Question: When I call 'setIconSize(QSize(16, 16))' on 'QToolBar', it leaves margins from all sides, mainly bottom. 'setContextMargins(0, 0, 0, 0)' does not help. Other toolbars I have are set up in the form of main window and look fine, but this one is supposed to be in 'QDockWidget', so I need to do it programmatically.
Image with comparison:

When I force the height of the toolbar to 16, the icons crop.How to the other toolbar exactly the same size and padding?
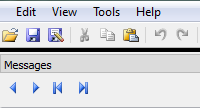
Answer: To disable margins:
'''
layoutThatContainsToolBar->setSpacing(0);
'''